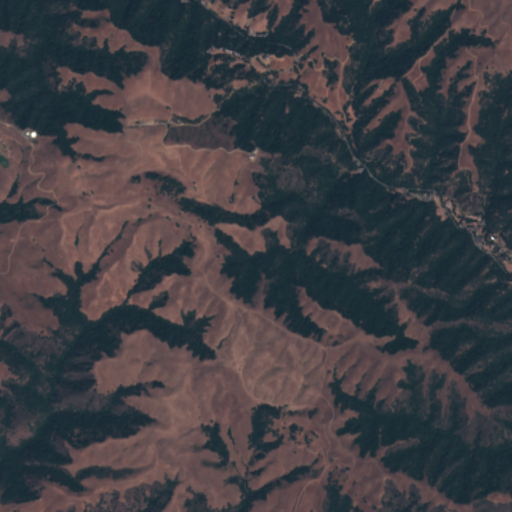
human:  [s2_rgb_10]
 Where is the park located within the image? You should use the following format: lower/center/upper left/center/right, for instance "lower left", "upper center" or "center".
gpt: The park is located in the upper left of the image.
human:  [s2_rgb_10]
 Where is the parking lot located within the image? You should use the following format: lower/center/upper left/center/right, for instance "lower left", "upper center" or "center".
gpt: The parking lot is located in the upper right of the image.
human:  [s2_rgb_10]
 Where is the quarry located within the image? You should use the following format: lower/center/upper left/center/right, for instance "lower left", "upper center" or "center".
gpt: There is no quarry in the image.